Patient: sex M, age 51
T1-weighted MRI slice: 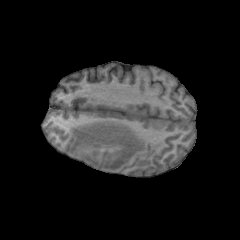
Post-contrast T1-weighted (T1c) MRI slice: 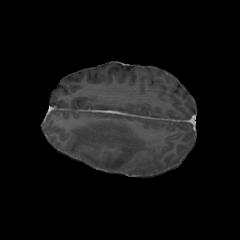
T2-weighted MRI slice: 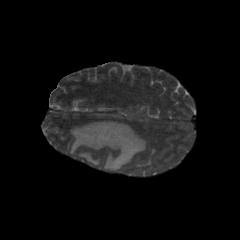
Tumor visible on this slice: yes
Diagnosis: Glioblastoma, IDH-wildtype
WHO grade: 4